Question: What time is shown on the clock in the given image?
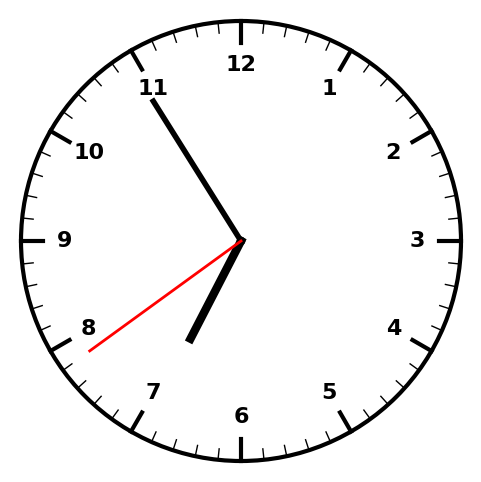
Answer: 06:54:39